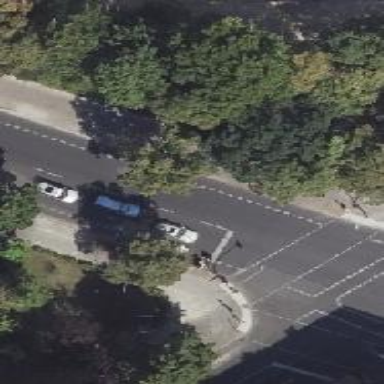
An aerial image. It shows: Road with traffic signals.